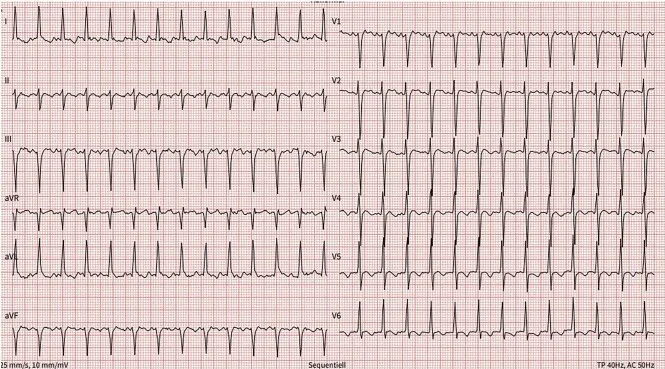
Admission electrocardiogram: typical atrial flutter, heart rate 159/min, left axis deviation, QRS 89 ms, and QTc 456 ms.
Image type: electrography (ekg)